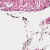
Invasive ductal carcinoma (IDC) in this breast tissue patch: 0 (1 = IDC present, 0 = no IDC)